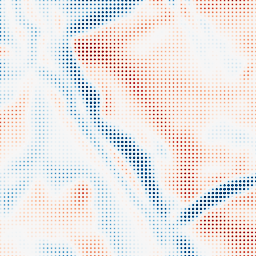
Category: multiscale
Decomposition family: dog
Decomposition parameters: sigma_low: 5
sigma_high: 10
Upsampling method: sinc_blackman
Upsampling parameters: scale: 8
kernel_size: 4
Upsampling scale: 8